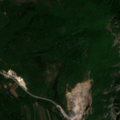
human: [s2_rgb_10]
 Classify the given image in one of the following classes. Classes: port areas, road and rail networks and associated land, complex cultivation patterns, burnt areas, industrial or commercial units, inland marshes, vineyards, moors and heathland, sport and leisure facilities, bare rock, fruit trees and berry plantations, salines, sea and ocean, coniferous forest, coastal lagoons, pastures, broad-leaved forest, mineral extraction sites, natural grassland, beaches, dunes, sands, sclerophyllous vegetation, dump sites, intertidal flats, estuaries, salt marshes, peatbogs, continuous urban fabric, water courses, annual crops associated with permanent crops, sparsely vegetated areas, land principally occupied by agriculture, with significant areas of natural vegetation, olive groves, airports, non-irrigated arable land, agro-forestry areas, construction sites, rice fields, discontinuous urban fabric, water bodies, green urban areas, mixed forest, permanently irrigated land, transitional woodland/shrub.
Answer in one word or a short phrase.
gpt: land principally occupied by agriculture, with significant areas of natural vegetation, broad-leaved forest, transitional woodland/shrub, sparsely vegetated areas